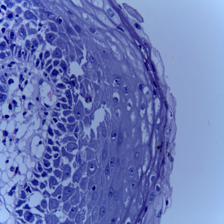
Diagnosis: Normal